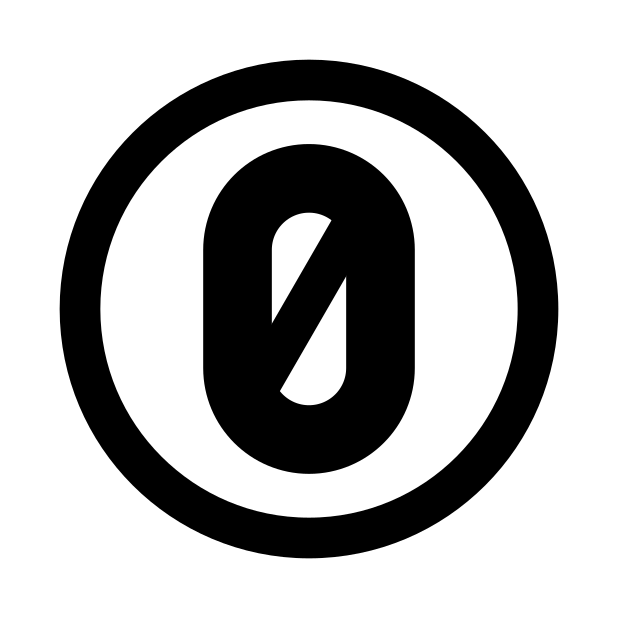
circled zero with slash